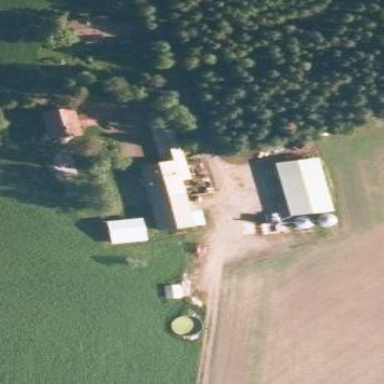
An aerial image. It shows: Farmyard area.